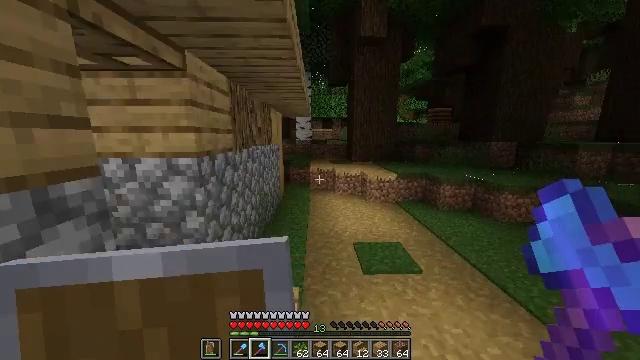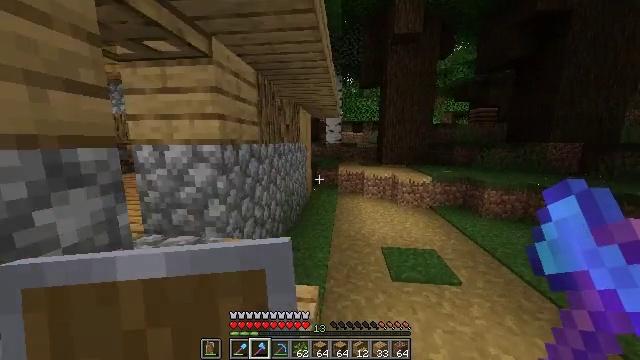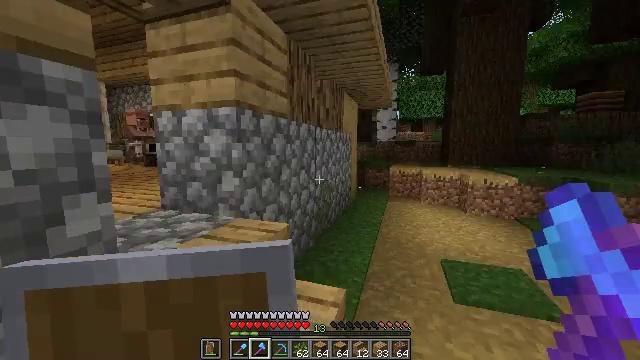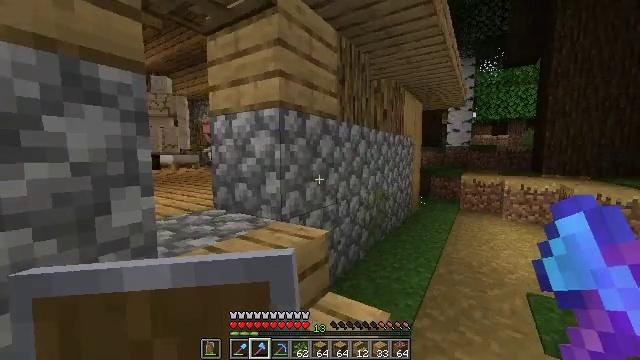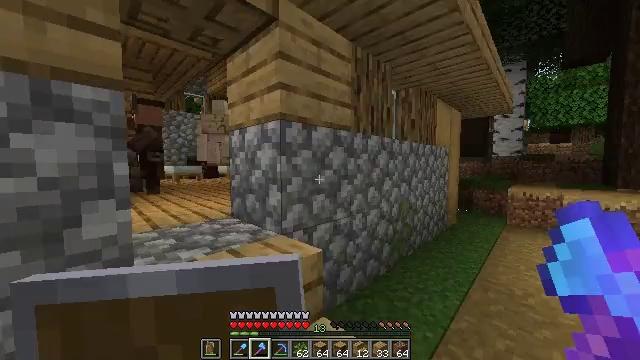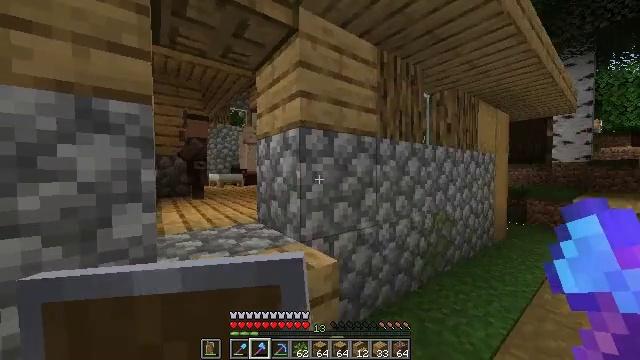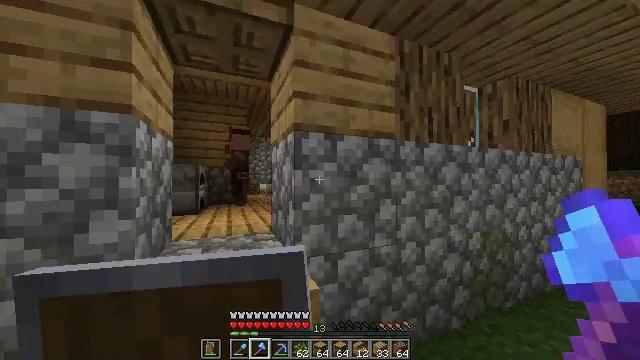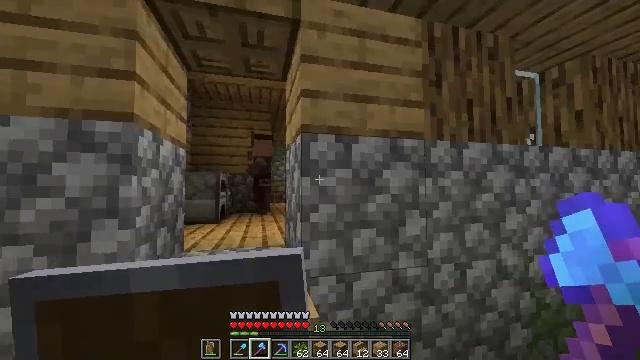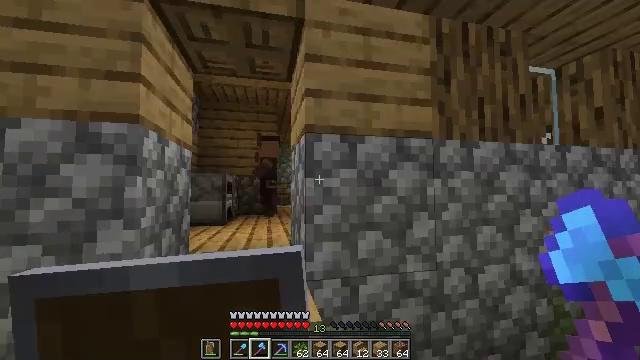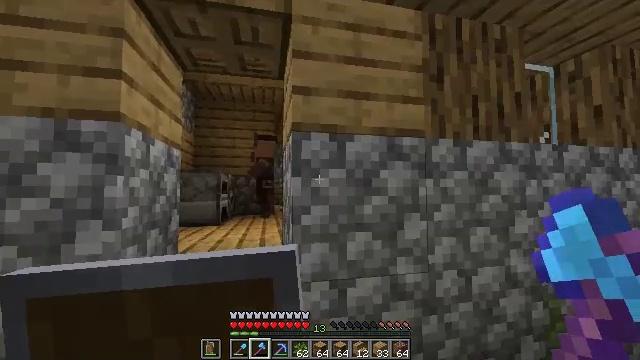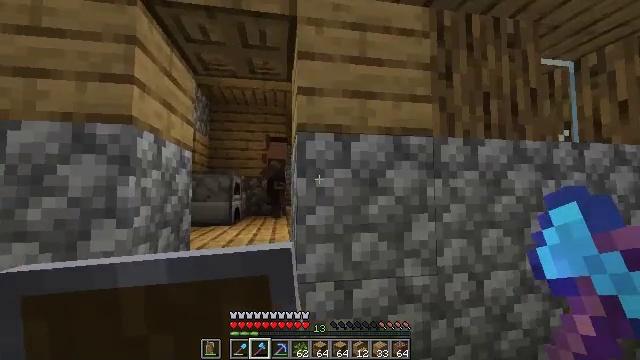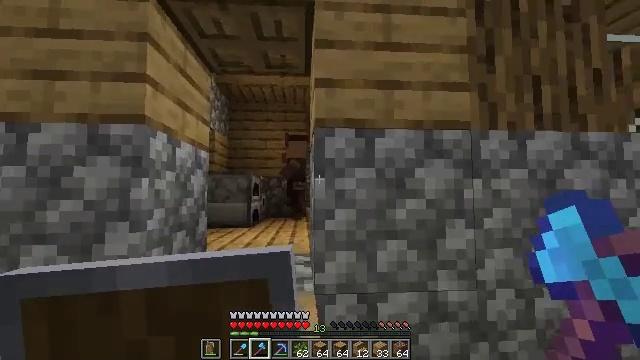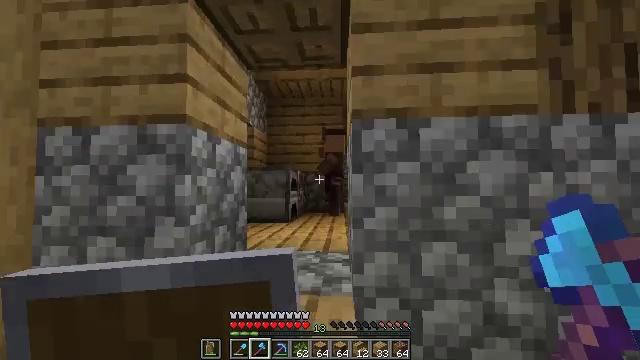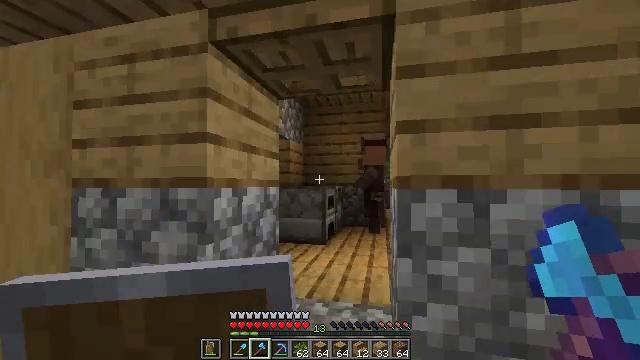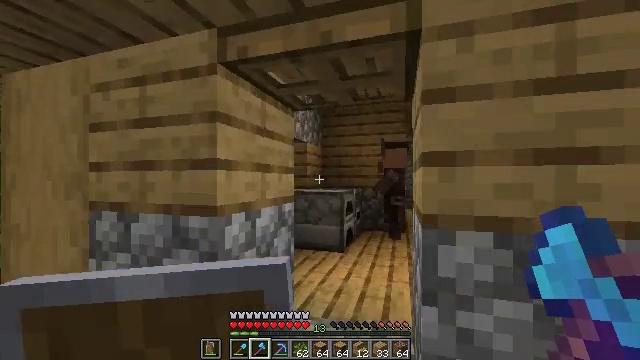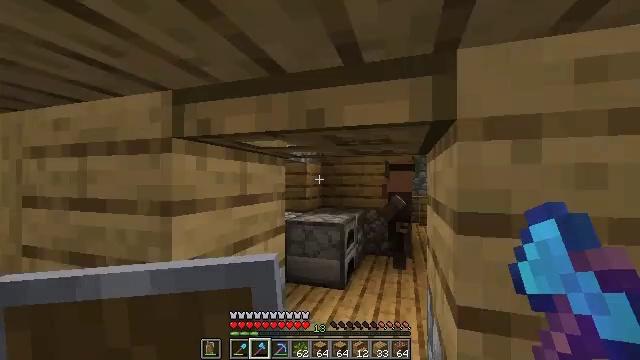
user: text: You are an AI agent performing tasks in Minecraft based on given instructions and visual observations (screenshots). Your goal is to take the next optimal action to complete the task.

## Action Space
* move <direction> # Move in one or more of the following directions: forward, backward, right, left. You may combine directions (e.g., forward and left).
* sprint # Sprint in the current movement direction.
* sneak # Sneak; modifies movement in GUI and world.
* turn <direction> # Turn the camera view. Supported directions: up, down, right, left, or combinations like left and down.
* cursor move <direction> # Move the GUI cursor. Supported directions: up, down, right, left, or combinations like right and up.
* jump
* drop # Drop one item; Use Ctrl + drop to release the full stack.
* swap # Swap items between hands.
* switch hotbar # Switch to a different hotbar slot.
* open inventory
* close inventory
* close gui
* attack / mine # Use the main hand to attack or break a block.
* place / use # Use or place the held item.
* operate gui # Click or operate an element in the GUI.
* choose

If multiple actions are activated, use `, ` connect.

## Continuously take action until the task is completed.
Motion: motion action
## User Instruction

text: Put necessary items in the crafting grid to craft an emerald.
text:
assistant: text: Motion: move forward and move right, turn left and up
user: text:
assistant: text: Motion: move forward and move right, turn left and up
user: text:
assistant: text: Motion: move forward and move right, turn left and up
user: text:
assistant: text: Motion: move forward and move right, turn left and up
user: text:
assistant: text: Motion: move forward and move right, turn left and up
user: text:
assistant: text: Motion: move forward and move right, turn left and up
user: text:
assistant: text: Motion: turn left and up
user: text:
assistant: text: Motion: turn left
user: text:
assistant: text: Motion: no_op
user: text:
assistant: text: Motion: turn left
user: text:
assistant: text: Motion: move forward, turn left
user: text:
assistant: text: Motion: move forward, turn left and down
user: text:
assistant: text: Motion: move forward, turn left
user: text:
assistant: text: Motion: move forward, turn left and down
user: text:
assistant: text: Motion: move forward
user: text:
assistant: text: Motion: move forward
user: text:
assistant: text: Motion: move forward
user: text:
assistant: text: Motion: move forward
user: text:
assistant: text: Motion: move forward
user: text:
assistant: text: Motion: move forward, turn right and down
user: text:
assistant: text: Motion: move forward, turn right and down
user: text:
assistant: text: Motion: move forward, turn right and down
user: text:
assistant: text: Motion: move forward, turn right and down
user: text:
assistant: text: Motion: move forward, sprint, turn right and down
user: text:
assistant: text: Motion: move forward, sprint, turn right and down
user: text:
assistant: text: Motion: move forward, sprint, turn right and down
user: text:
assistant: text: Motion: move forward, sprint, turn right
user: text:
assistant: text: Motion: move forward, turn right
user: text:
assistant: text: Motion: move forward
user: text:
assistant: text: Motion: move forward